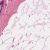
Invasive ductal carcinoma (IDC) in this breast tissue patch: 0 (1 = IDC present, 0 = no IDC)